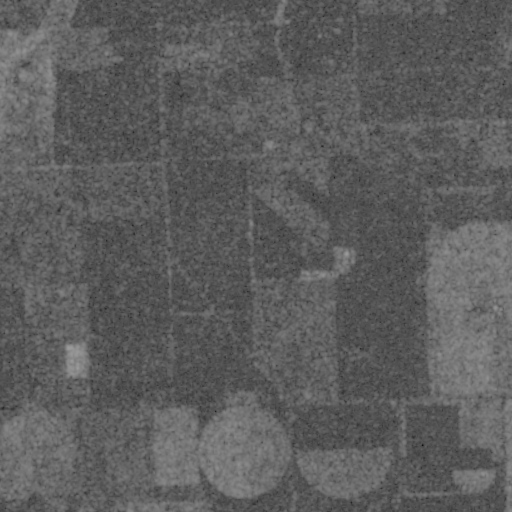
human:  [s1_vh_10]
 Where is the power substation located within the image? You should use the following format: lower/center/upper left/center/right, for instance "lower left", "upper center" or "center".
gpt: The power substation is located in the lower left of the image.
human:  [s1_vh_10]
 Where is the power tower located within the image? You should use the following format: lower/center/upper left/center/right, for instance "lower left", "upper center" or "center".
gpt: The power tower is located in the left of the image.
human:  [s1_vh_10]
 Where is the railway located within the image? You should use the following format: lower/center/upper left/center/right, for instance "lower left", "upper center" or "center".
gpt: The railway is located in the lower right of the image.
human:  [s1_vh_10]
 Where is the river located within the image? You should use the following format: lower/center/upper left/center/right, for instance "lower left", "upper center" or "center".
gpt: The river is located in the upper left of the image.
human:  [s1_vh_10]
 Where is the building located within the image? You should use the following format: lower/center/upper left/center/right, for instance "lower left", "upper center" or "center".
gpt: There is no building in the image.

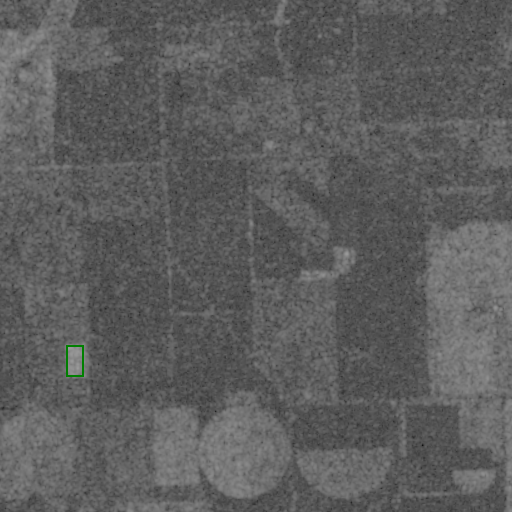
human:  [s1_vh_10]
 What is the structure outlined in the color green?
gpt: The structure outlined in green is a power substation.
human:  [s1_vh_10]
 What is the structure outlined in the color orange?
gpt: There is no orange outline.